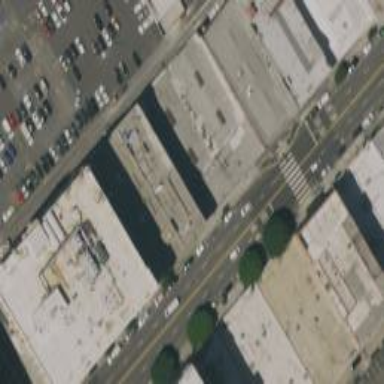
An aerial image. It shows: Commercial building.